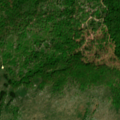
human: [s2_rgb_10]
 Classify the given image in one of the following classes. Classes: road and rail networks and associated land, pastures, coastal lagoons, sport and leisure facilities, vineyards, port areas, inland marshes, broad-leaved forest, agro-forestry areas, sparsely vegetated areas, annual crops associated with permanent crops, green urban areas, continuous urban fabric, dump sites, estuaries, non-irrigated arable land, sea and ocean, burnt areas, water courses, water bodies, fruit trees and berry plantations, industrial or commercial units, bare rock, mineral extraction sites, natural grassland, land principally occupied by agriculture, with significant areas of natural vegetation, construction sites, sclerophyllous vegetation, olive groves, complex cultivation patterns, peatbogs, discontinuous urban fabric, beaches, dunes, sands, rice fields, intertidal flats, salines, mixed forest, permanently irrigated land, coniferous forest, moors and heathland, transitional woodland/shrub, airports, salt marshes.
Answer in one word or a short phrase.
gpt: broad-leaved forest, transitional woodland/shrub, sparsely vegetated areas